九年级 · 解析几何
如图, 一小球从斜坡 $O$ 点处拋出, 球的拋出路线可以用二次函数 $y=-\frac{1}{2} x^{2}+4 x$ 刻画，斜坡可以用一次函数 $y=\frac{1}{2} x$ 刻画. 则下列结论错误的是（）

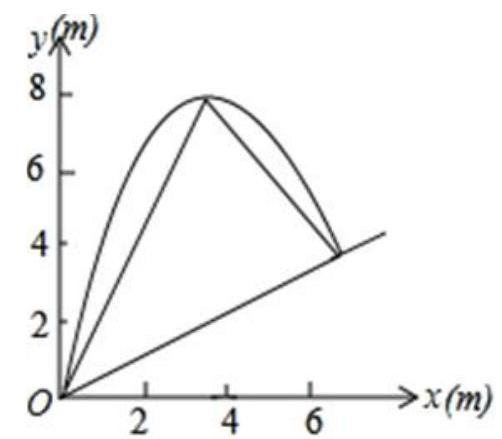
A. 当小球达到最高处时, 它离斜坡的坚直距离是 $6 \mathrm{~m}$

B. 当小球落在斜坡上时, 它离 $O$ 点的水平距离是 $7 \mathrm{~m}$

C. 小球在运行过程中，它离斜坡的最大坚直距离是 $6 \mathrm{~m}$

D. 该斜坡的坡度是 $1: 2$

答案: C
解析: 根据二次函数的性质求出顶点坐标判断 A ; 列方程组求出二次函数与一次函数的交点坐标判断 B; 根据二次函数的性质判断 $\mathrm{C}$, 根据坡度的定义判断 D.

【详解】解: $\because y=-\frac{1}{2} x^{2}+4 x=-\frac{1}{2}(x-4)^{2}+8$,

$\therefore$ 顶点坐标为 $(4,8)$,

把 $x=4$ 代入 $y=\frac{1}{2} x$ 得, $y=2$,

当小球达到最高处时, 它离斜坡的坚直距离 $=8-2=6(\mathrm{~m})$, 故 A 正确, 不符合题意;

$\left\{\begin{array}{c}y=-\frac{1}{2} x^{2}+4 x \\ y=\frac{1}{2} x\end{array}\right.$

解得, $\left\{\begin{array}{l}x_{1}=0 \\ y_{1}=0\end{array},\left\{\begin{array}{l}x_{2}=7 \\ y_{2}=\frac{7}{2},\end{array}\right.\right.$

$\therefore$ 当小球落在斜坡上时, 它离 $O$ 点的水平距离是 $7 m$, 故 B 正确, 不符合题意;

小球在运行过程中, 它离斜坡的坚直距离 $=-\frac{1}{2} x^{2}+4 x-\frac{1}{2} x=-\frac{1}{2}\left(x-\frac{7}{2}\right)^{2}+\frac{49}{8}$,

则小球在运行过程中, 它离斜坡的最大坚直距离为 $\frac{49}{8}>6, \mathrm{C}$ 错误, 符合题意;

$\because$ 斜坡可以用一次函数 $y=\frac{1}{2} x$ 刻画,

$\therefore$ 该斜坡的坡度是1: 2, D 正确, 不符合题意;

故选: C.

【点睛】本题考查的是解直角三角形的应用一坡度坡角问题、二次函数与一次函数的交点坐标, 掌握坡度的概念、正确求出二次函数与一次函数的交点坐标是解题的关键.